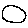
Label: circle